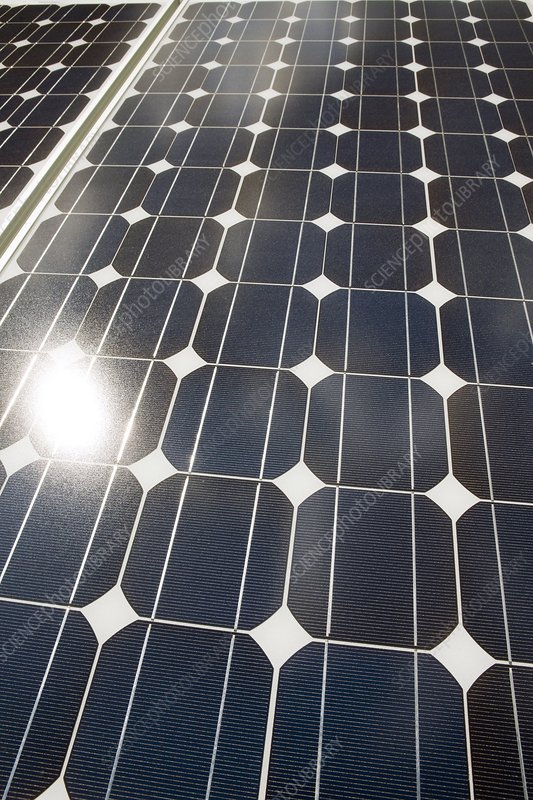
Label: Clean